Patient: sex F, age 72
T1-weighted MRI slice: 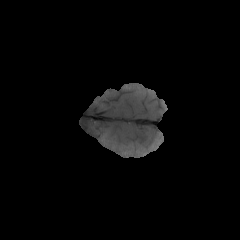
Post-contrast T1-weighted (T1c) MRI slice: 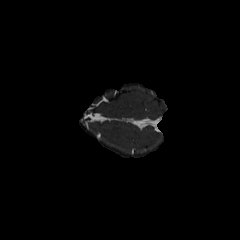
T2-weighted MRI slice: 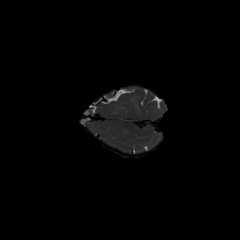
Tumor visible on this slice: no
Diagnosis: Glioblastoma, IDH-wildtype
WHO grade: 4